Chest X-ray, PA view. Patient: 54 years old, sex M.
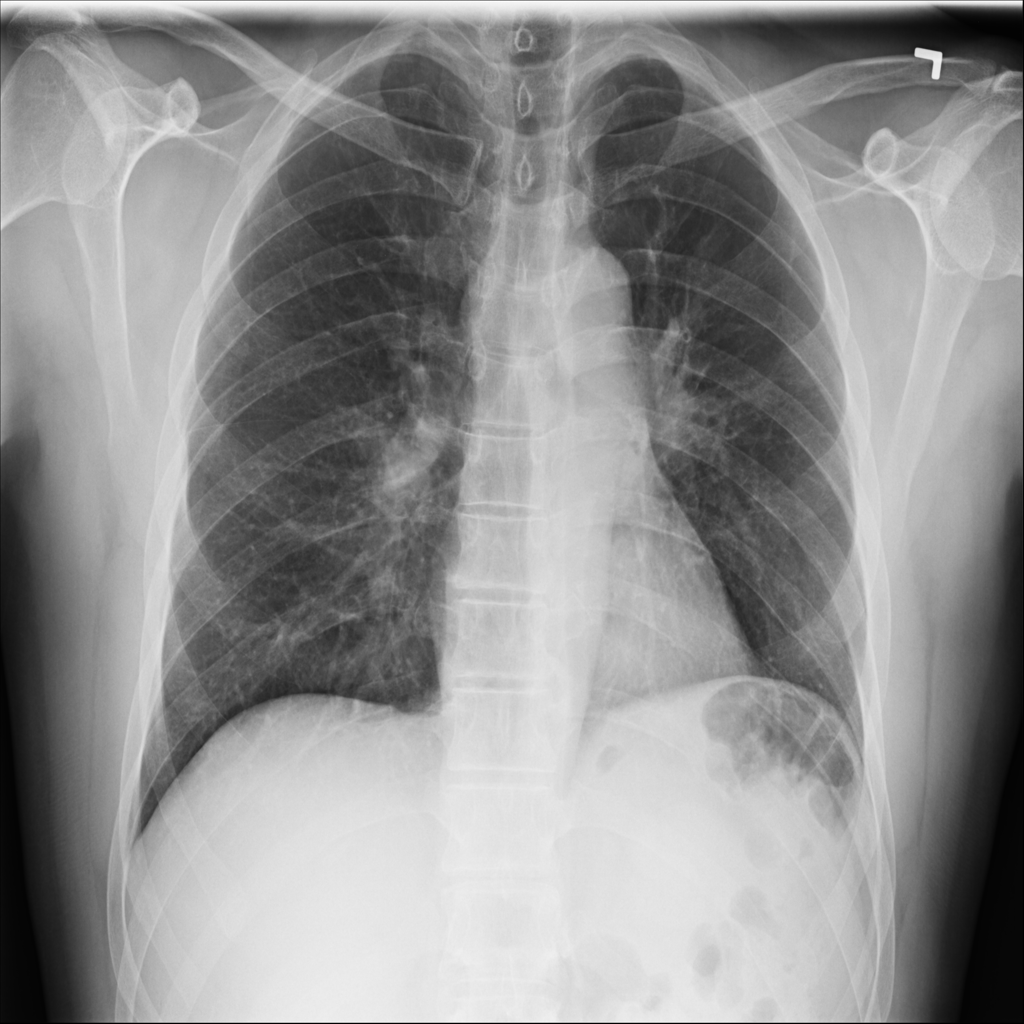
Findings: No Finding